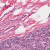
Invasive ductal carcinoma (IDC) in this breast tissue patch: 0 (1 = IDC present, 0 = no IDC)